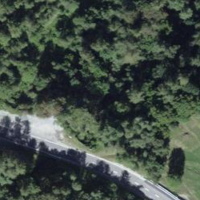
EUNIS habitat code: 44
Species observed at this site:
Motacilla alba